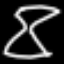
Label: hourglass